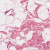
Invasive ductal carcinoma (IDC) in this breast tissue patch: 0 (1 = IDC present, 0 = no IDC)